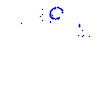
Particle: kaon